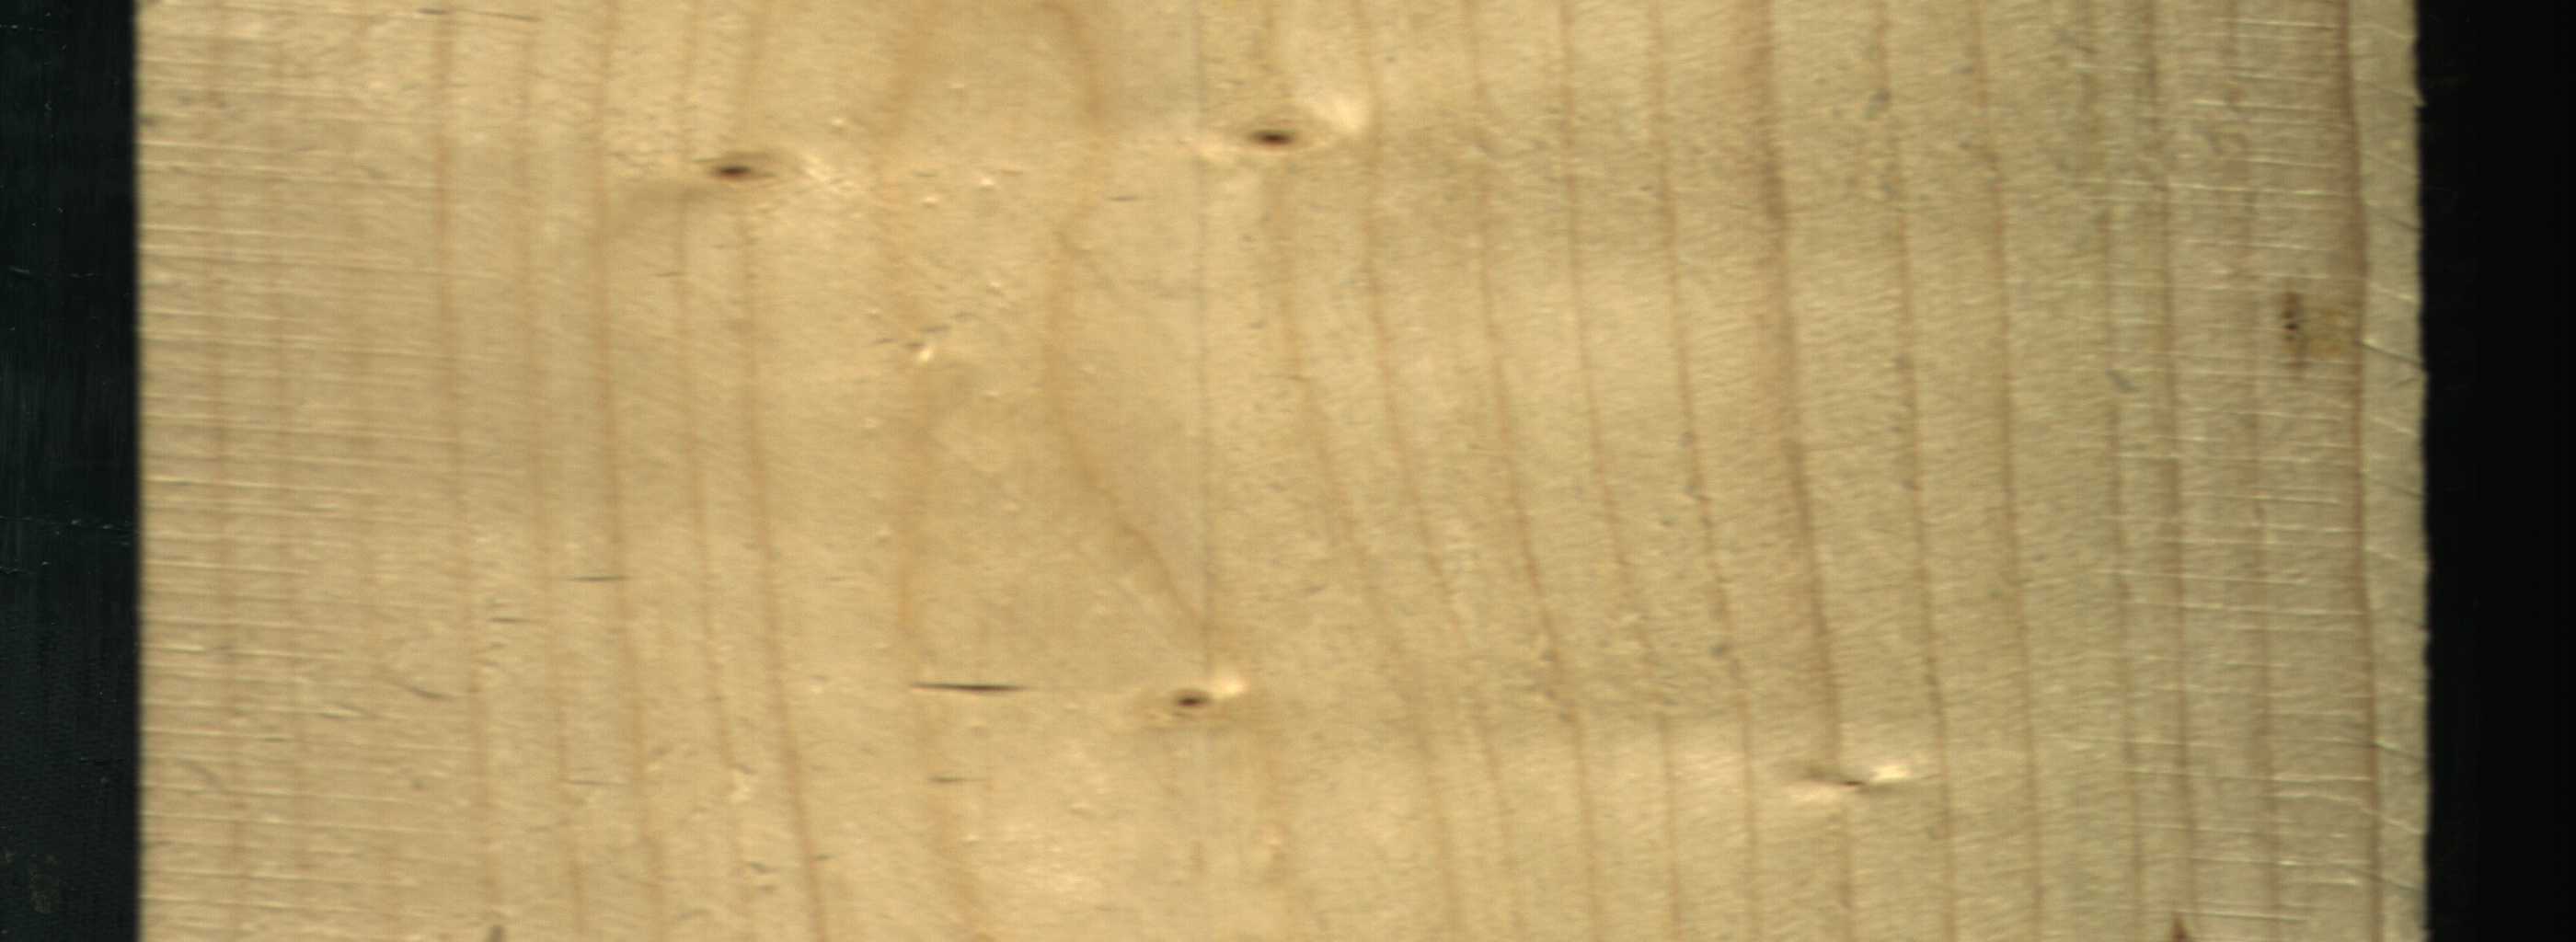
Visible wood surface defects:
Live_Knot
Live_Knot
Live_Knot